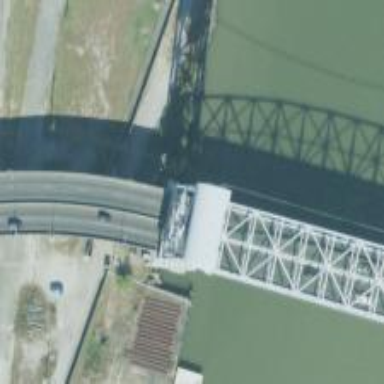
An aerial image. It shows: Lift movable bridge on primary highway.